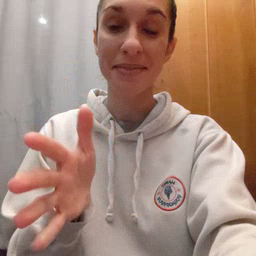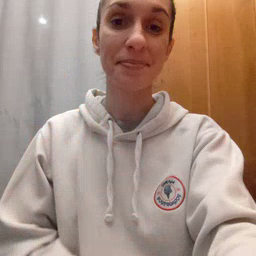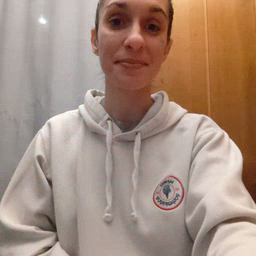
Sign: grandma